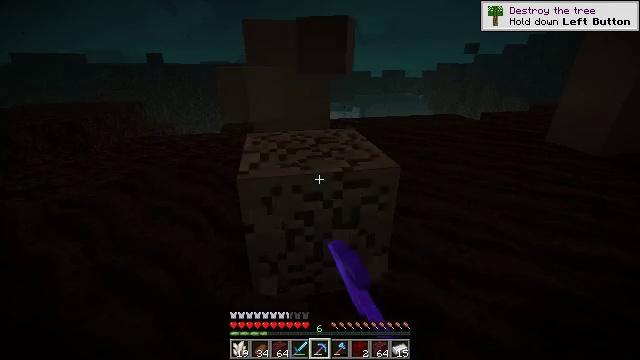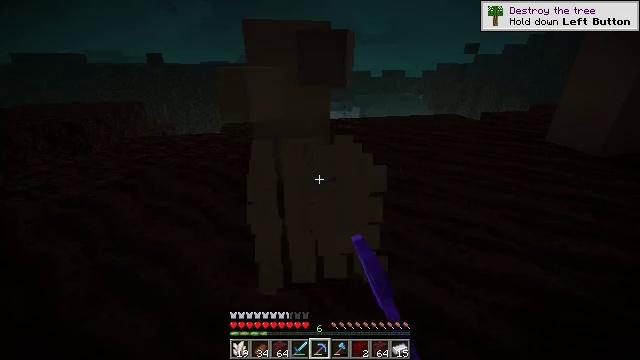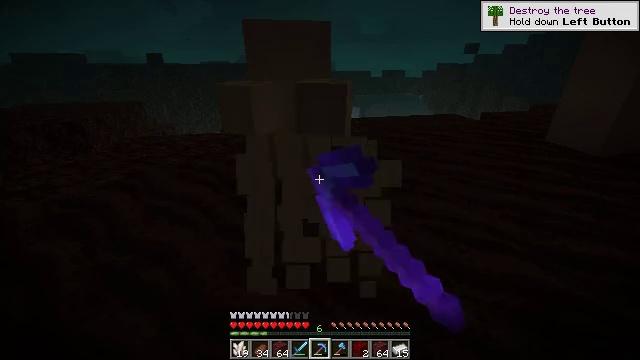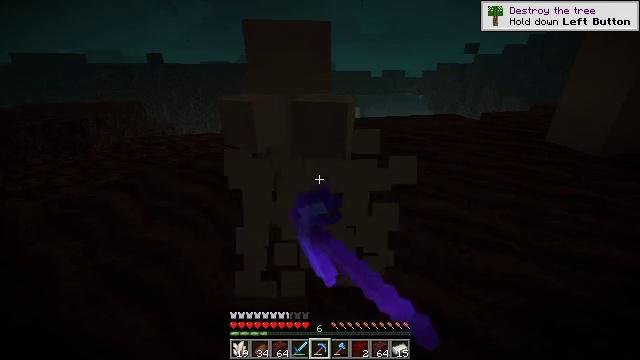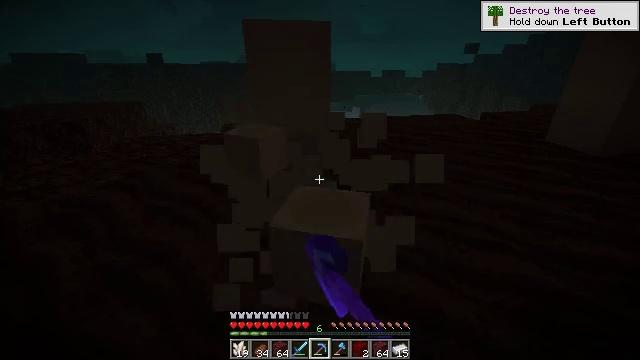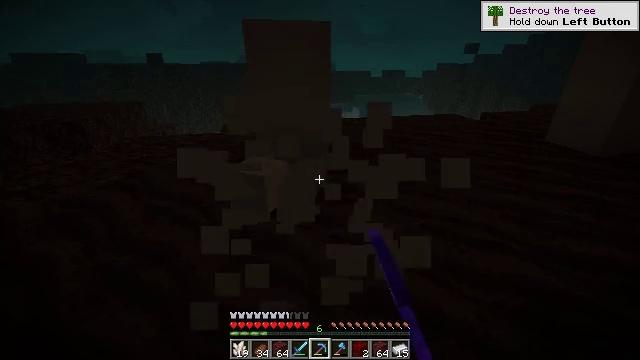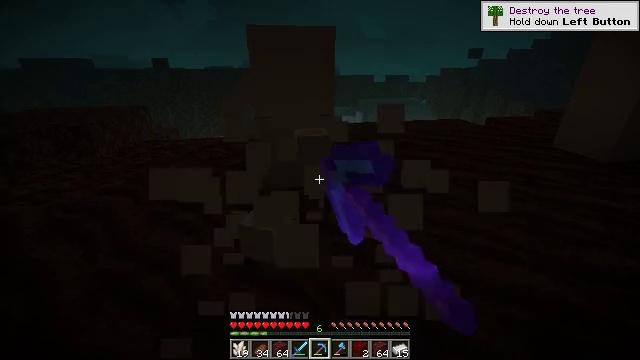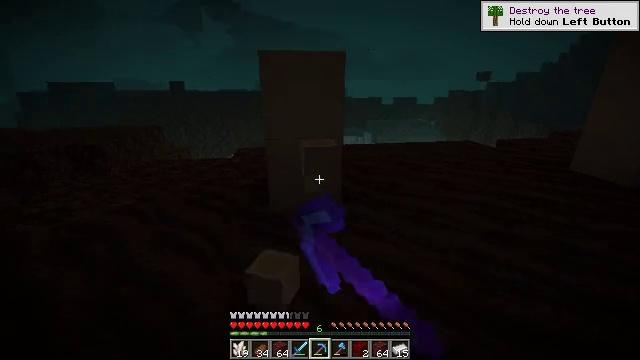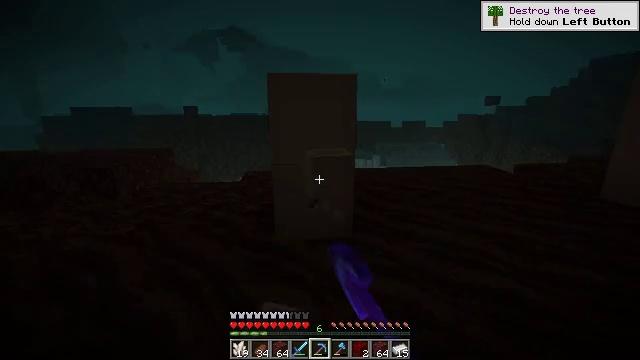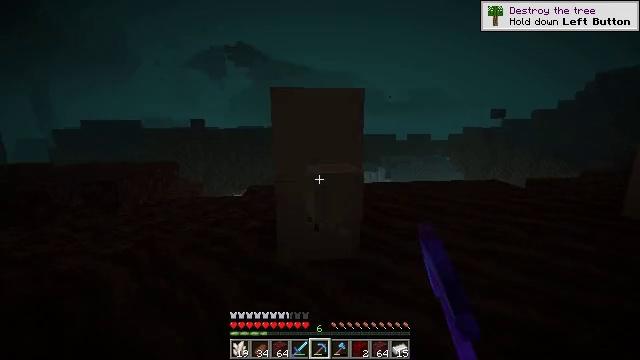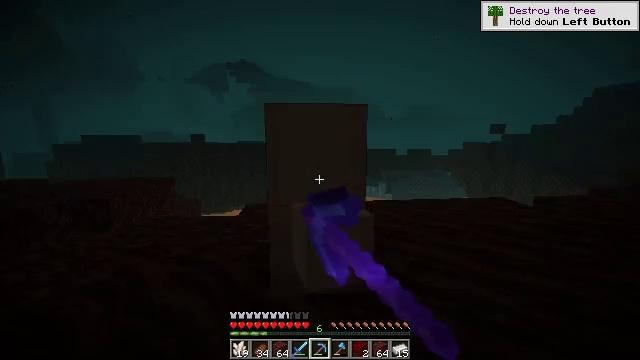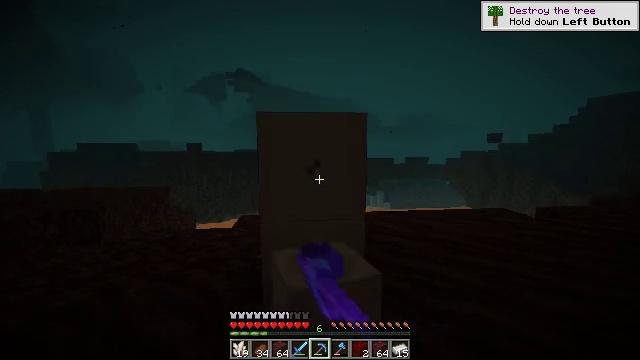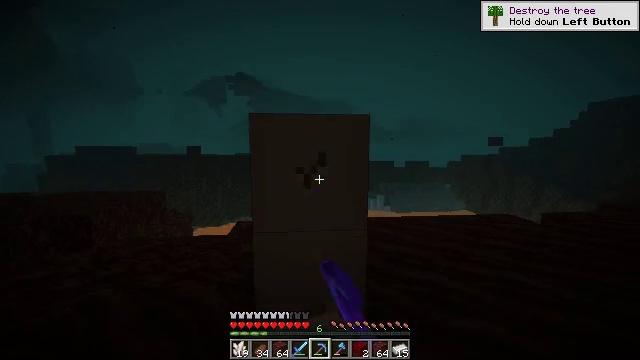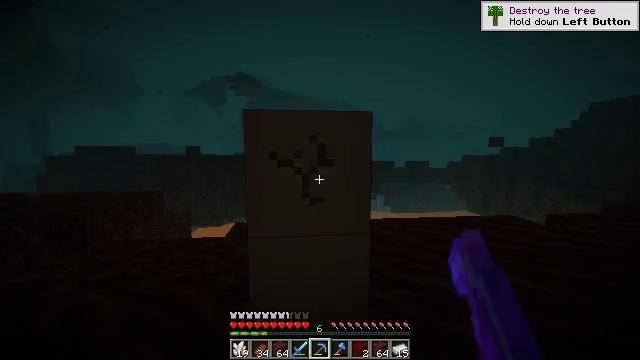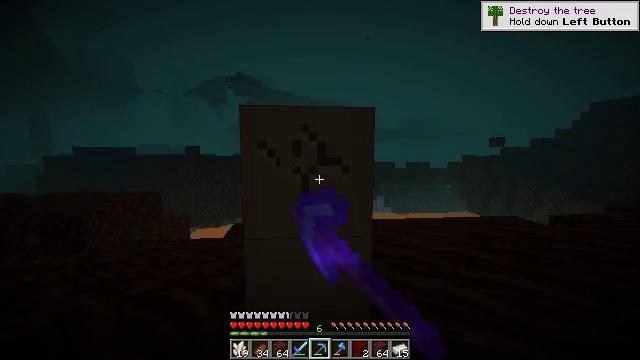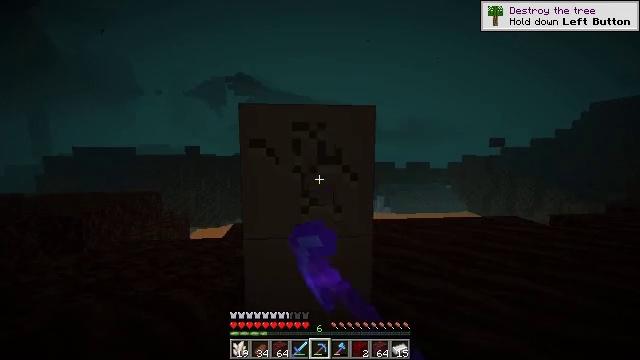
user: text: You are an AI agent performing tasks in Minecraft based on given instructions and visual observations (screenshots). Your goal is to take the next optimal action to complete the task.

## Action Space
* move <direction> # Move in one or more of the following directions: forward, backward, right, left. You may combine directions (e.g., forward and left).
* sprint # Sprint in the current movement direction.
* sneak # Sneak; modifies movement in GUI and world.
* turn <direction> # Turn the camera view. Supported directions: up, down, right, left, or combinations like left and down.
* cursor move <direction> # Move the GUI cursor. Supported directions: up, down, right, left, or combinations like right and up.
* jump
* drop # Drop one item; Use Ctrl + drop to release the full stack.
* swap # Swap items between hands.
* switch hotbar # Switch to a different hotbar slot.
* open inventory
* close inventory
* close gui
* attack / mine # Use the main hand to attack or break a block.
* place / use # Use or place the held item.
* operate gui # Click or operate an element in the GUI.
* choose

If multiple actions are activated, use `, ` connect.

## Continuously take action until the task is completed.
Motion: motion action
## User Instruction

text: Collect bone block by breaking it.
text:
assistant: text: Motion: attack / mine
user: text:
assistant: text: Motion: attack / mine
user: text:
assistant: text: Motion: attack / mine
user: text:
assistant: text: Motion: attack / mine
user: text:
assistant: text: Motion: attack / mine
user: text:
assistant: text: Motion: move forward, attack / mine
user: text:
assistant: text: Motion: move forward, turn left and up, attack / mine
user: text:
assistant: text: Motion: move forward, turn left and up, attack / mine
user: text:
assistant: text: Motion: move forward, turn left and up, attack / mine
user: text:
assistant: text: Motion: move forward, turn up, attack / mine
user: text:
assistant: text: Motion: move forward, turn up, attack / mine
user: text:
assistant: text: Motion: move forward, attack / mine
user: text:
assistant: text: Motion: attack / mine
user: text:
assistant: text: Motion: attack / mine
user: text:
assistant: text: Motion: attack / mine
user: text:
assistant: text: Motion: attack / mine
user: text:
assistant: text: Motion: attack / mine
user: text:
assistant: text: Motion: attack / mine
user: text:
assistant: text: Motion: attack / mine
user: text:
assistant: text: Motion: attack / mine
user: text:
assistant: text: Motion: attack / mine
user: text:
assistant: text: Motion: turn down, attack / mine
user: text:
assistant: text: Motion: turn down, attack / mine
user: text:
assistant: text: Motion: turn down, attack / mine
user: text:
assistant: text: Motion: turn down, attack / mine
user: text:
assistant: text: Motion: attack / mine
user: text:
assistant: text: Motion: attack / mine
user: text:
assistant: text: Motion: attack / mine
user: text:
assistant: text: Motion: attack / mine
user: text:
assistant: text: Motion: attack / mine